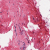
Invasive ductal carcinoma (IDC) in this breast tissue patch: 0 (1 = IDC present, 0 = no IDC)